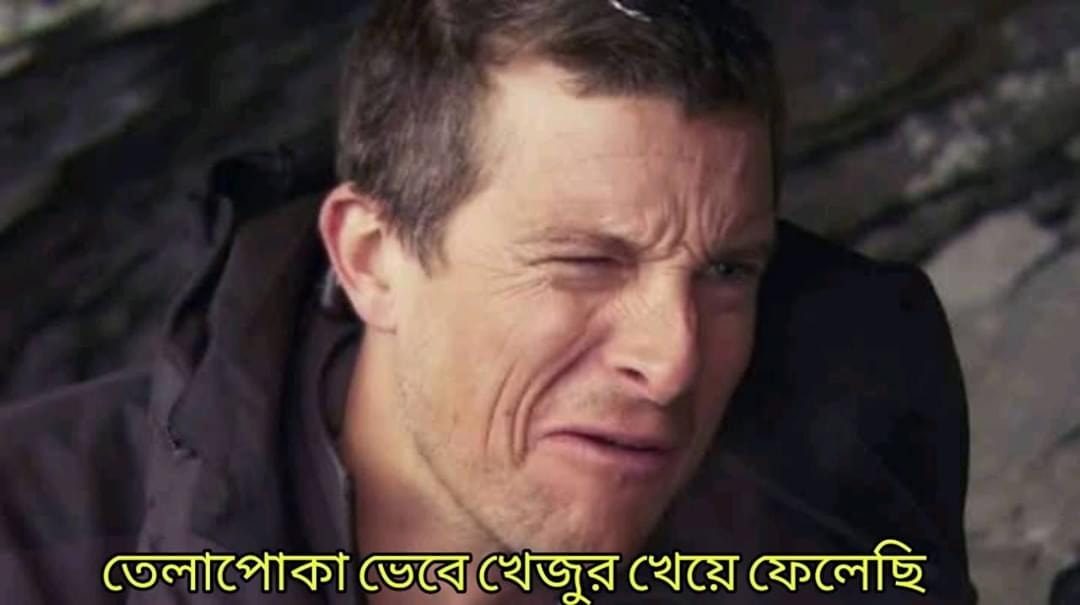
Caption: তেলাপোকা ভেবে খেজুর খেয়ে ফেলছি
Label: non-hate